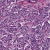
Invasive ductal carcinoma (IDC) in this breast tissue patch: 1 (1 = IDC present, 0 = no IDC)